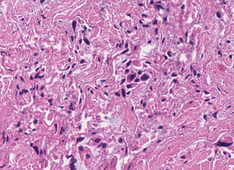
Tumor epithelial tissue: no
Tumor-associated stroma tissue: yes
Normal tissue: no